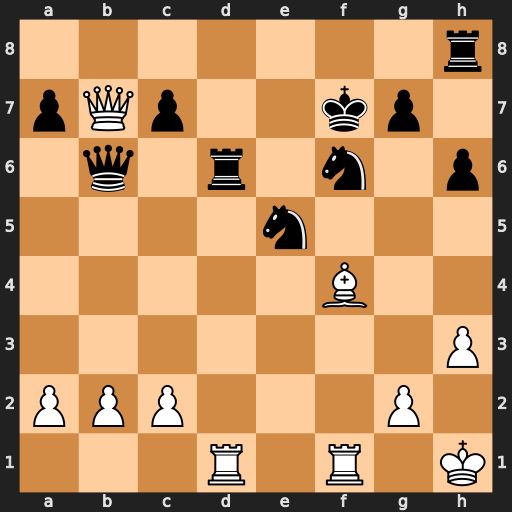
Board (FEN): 7r/pQp2kp1/1q1r1n1p/4n3/5B2/7P/PPP3P1/3R1R1K
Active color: w
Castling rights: -
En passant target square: -
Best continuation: Qxb6 Rxb6 Bxe5